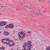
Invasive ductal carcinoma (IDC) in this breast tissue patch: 0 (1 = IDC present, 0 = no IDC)